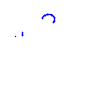
Particle: pion